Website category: university
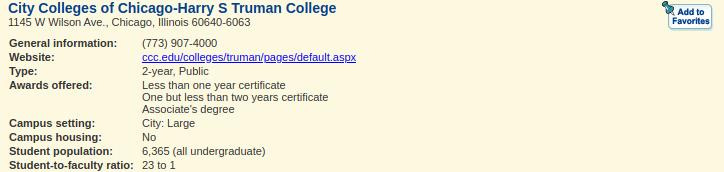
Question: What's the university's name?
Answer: City Colleges of Chicago-Harry S Truman College

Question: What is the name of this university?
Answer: City Colleges of Chicago-Harry S Truman College

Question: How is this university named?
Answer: City Colleges of Chicago-Harry S Truman College

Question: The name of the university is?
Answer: City Colleges of Chicago-Harry S Truman College

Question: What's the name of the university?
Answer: City Colleges of Chicago-Harry S Truman College

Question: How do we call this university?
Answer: City Colleges of Chicago-Harry S Truman College

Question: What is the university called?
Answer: City Colleges of Chicago-Harry S Truman College

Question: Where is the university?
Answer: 1145 W Wilson Ave., Chicago, Illinois 60640-6063

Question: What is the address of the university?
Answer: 1145 W Wilson Ave., Chicago, Illinois 60640-6063

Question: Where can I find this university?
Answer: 1145 W Wilson Ave., Chicago, Illinois 60640-6063

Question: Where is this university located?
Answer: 1145 W Wilson Ave., Chicago, Illinois 60640-6063

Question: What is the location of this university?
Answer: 1145 W Wilson Ave., Chicago, Illinois 60640-6063

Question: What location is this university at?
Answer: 1145 W Wilson Ave., Chicago, Illinois 60640-6063

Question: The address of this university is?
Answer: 1145 W Wilson Ave., Chicago, Illinois 60640-6063

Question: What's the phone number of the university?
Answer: (773) 907-4000

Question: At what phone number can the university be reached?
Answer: (773) 907-4000

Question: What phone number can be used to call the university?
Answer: (773) 907-4000

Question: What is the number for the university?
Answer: (773) 907-4000

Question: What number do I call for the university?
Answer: (773) 907-4000

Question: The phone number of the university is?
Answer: (773) 907-4000

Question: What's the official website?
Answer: ccc.edu/colleges/truman/pages/default.aspx

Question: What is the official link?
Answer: ccc.edu/colleges/truman/pages/default.aspx

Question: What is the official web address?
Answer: ccc.edu/colleges/truman/pages/default.aspx

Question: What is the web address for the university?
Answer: ccc.edu/colleges/truman/pages/default.aspx

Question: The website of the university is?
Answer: ccc.edu/colleges/truman/pages/default.aspx

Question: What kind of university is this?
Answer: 2-year, Public

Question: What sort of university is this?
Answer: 2-year, Public

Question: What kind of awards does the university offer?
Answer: Less than one year certificate One but less than two years certificate Associate's degree

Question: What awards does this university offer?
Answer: Less than one year certificate One but less than two years certificate Associate's degree

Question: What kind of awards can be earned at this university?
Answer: Less than one year certificate One but less than two years certificate Associate's degree

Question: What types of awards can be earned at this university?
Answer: Less than one year certificate One but less than two years certificate Associate's degree

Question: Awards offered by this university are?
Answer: Less than one year certificate One but less than two years certificate Associate's degree

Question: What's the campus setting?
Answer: City: Large

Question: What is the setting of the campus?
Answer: City: Large

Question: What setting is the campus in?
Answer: City: Large

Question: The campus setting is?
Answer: City: Large

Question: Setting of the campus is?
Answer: City: Large

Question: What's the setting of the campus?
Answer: City: Large

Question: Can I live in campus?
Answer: No

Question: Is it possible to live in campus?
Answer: No

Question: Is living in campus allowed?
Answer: No

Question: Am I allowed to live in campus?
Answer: No

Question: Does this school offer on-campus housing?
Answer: No

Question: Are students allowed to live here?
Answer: No

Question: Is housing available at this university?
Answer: No

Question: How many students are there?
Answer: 6,365 (all undergraduate)

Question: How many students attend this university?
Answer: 6,365 (all undergraduate)

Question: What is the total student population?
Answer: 6,365 (all undergraduate)

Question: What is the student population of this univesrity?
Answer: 6,365 (all undergraduate)

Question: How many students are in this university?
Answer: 6,365 (all undergraduate)

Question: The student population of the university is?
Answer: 6,365 (all undergraduate)

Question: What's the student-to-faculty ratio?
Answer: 23 to 1

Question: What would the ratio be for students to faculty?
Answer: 23 to 1

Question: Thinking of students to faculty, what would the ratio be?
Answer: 23 to 1

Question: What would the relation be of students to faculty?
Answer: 23 to 1

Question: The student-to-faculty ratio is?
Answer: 23 to 1

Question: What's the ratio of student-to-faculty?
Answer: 23 to 1

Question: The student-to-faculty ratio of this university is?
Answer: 23 to 1